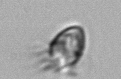
Label: Ciliophora